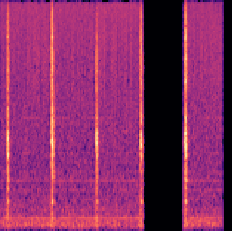
Sound class: Clock tick